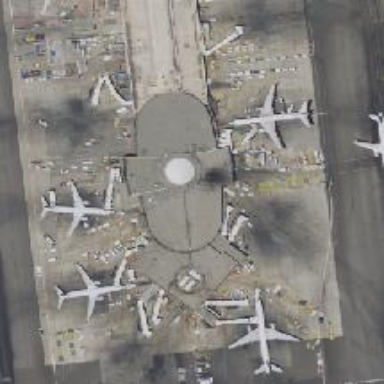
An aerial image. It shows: Airport gate.